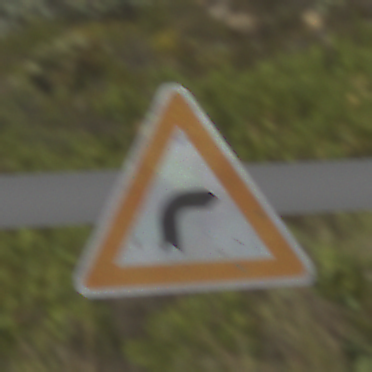
Verkehrszeichen: KurveRechts
Umgebung: Outdoor, RoadRail
Tageszeit: MorningAfternoon
Wetter: PartlyCloudy
Licht: Natural
Jahreszeit: NotSpecified
Kontrast: HighContrast